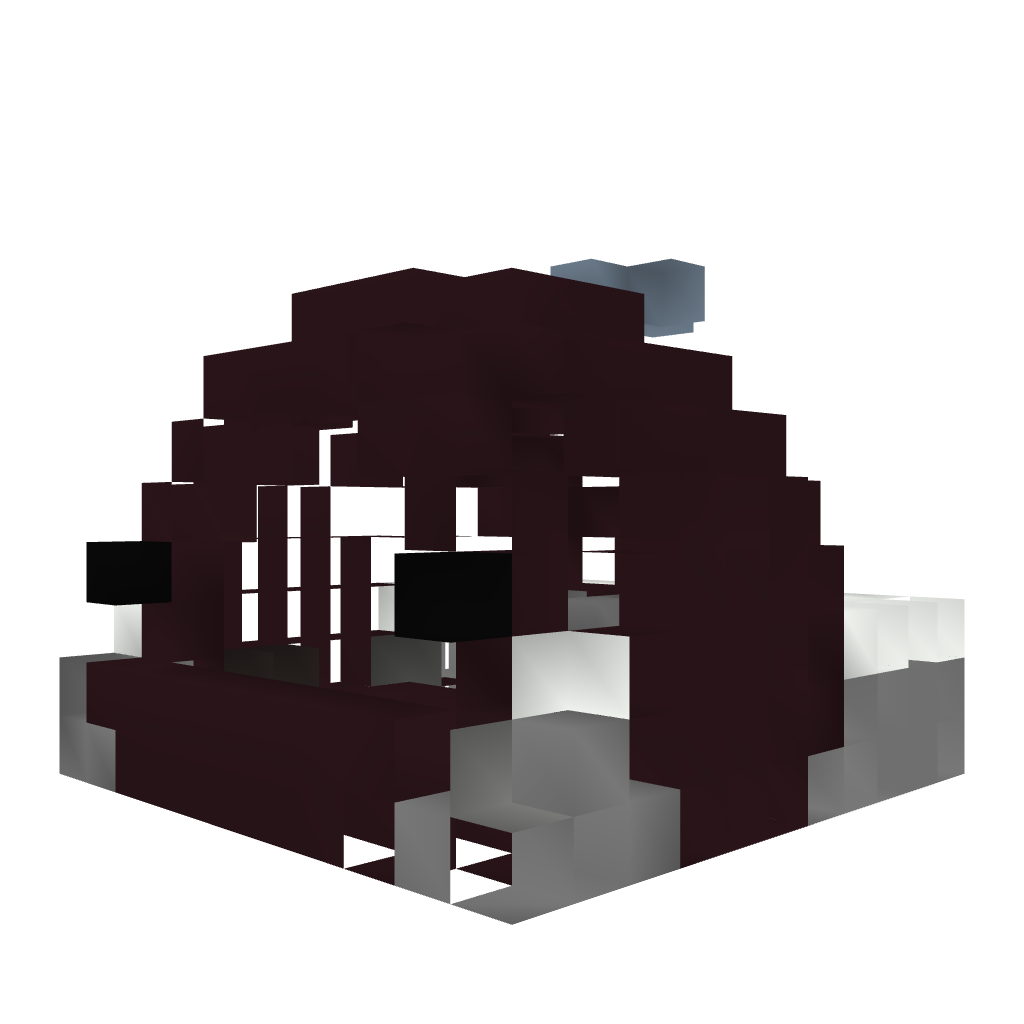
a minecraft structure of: Forge